Question: I have a simple primefaces DataTable with Expansion row that display some data.
How can I remove the blank space between the parent table and the nested one ?(as shown in the image below) ?

I have tried adding 'tableStyle="table-layout:auto;width:100%;left-padding:0px"' to my dataTable but no result. Can you please help me to resolve this little issue ?
FYI : I am using Primefaces 5.1
Thanks,
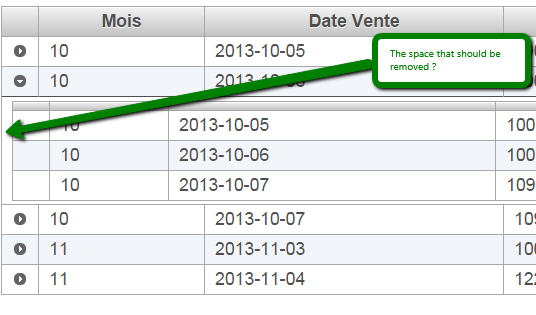
Answer: Try changing the style of the MAIN table (not the nested table):
'''
tableStyle="padding:0;"
'''
If that takes away the padding for the nested table, then change the padding for the main table back to an acceptable value (lets assume 4), and then on the nested table try:
'''
tableStyle="margin:-4px;"
'''
...and see if that does it for you.
It looks like the default padding is that the -left,-right is one value, and -top,-bottom is a different value. If so just try to replicate those values as negative numbers using margin- on the inner table.